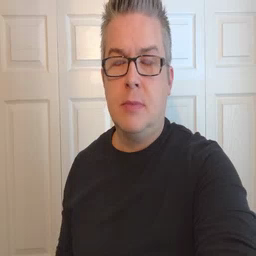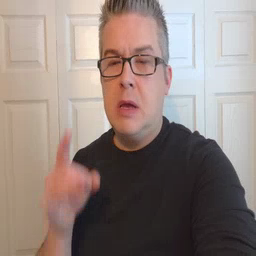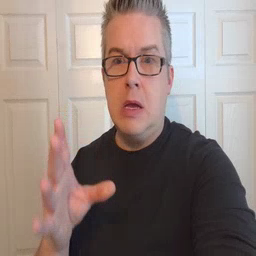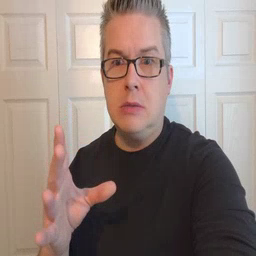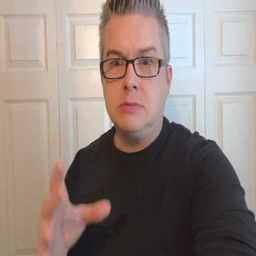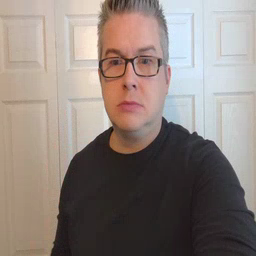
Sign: hate